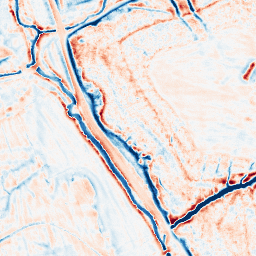
Category: edge_preserving
Decomposition family: bilateral
Decomposition parameters: d: 15
sigma_color: 50
sigma_space: 150
Upsampling method: quintic
Upsampling parameters: scale: 8
Upsampling scale: 8